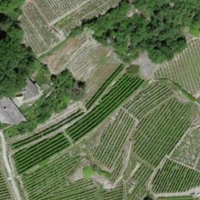
EUNIS habitat code: 40
Species observed at this site:
Draba verna